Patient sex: F
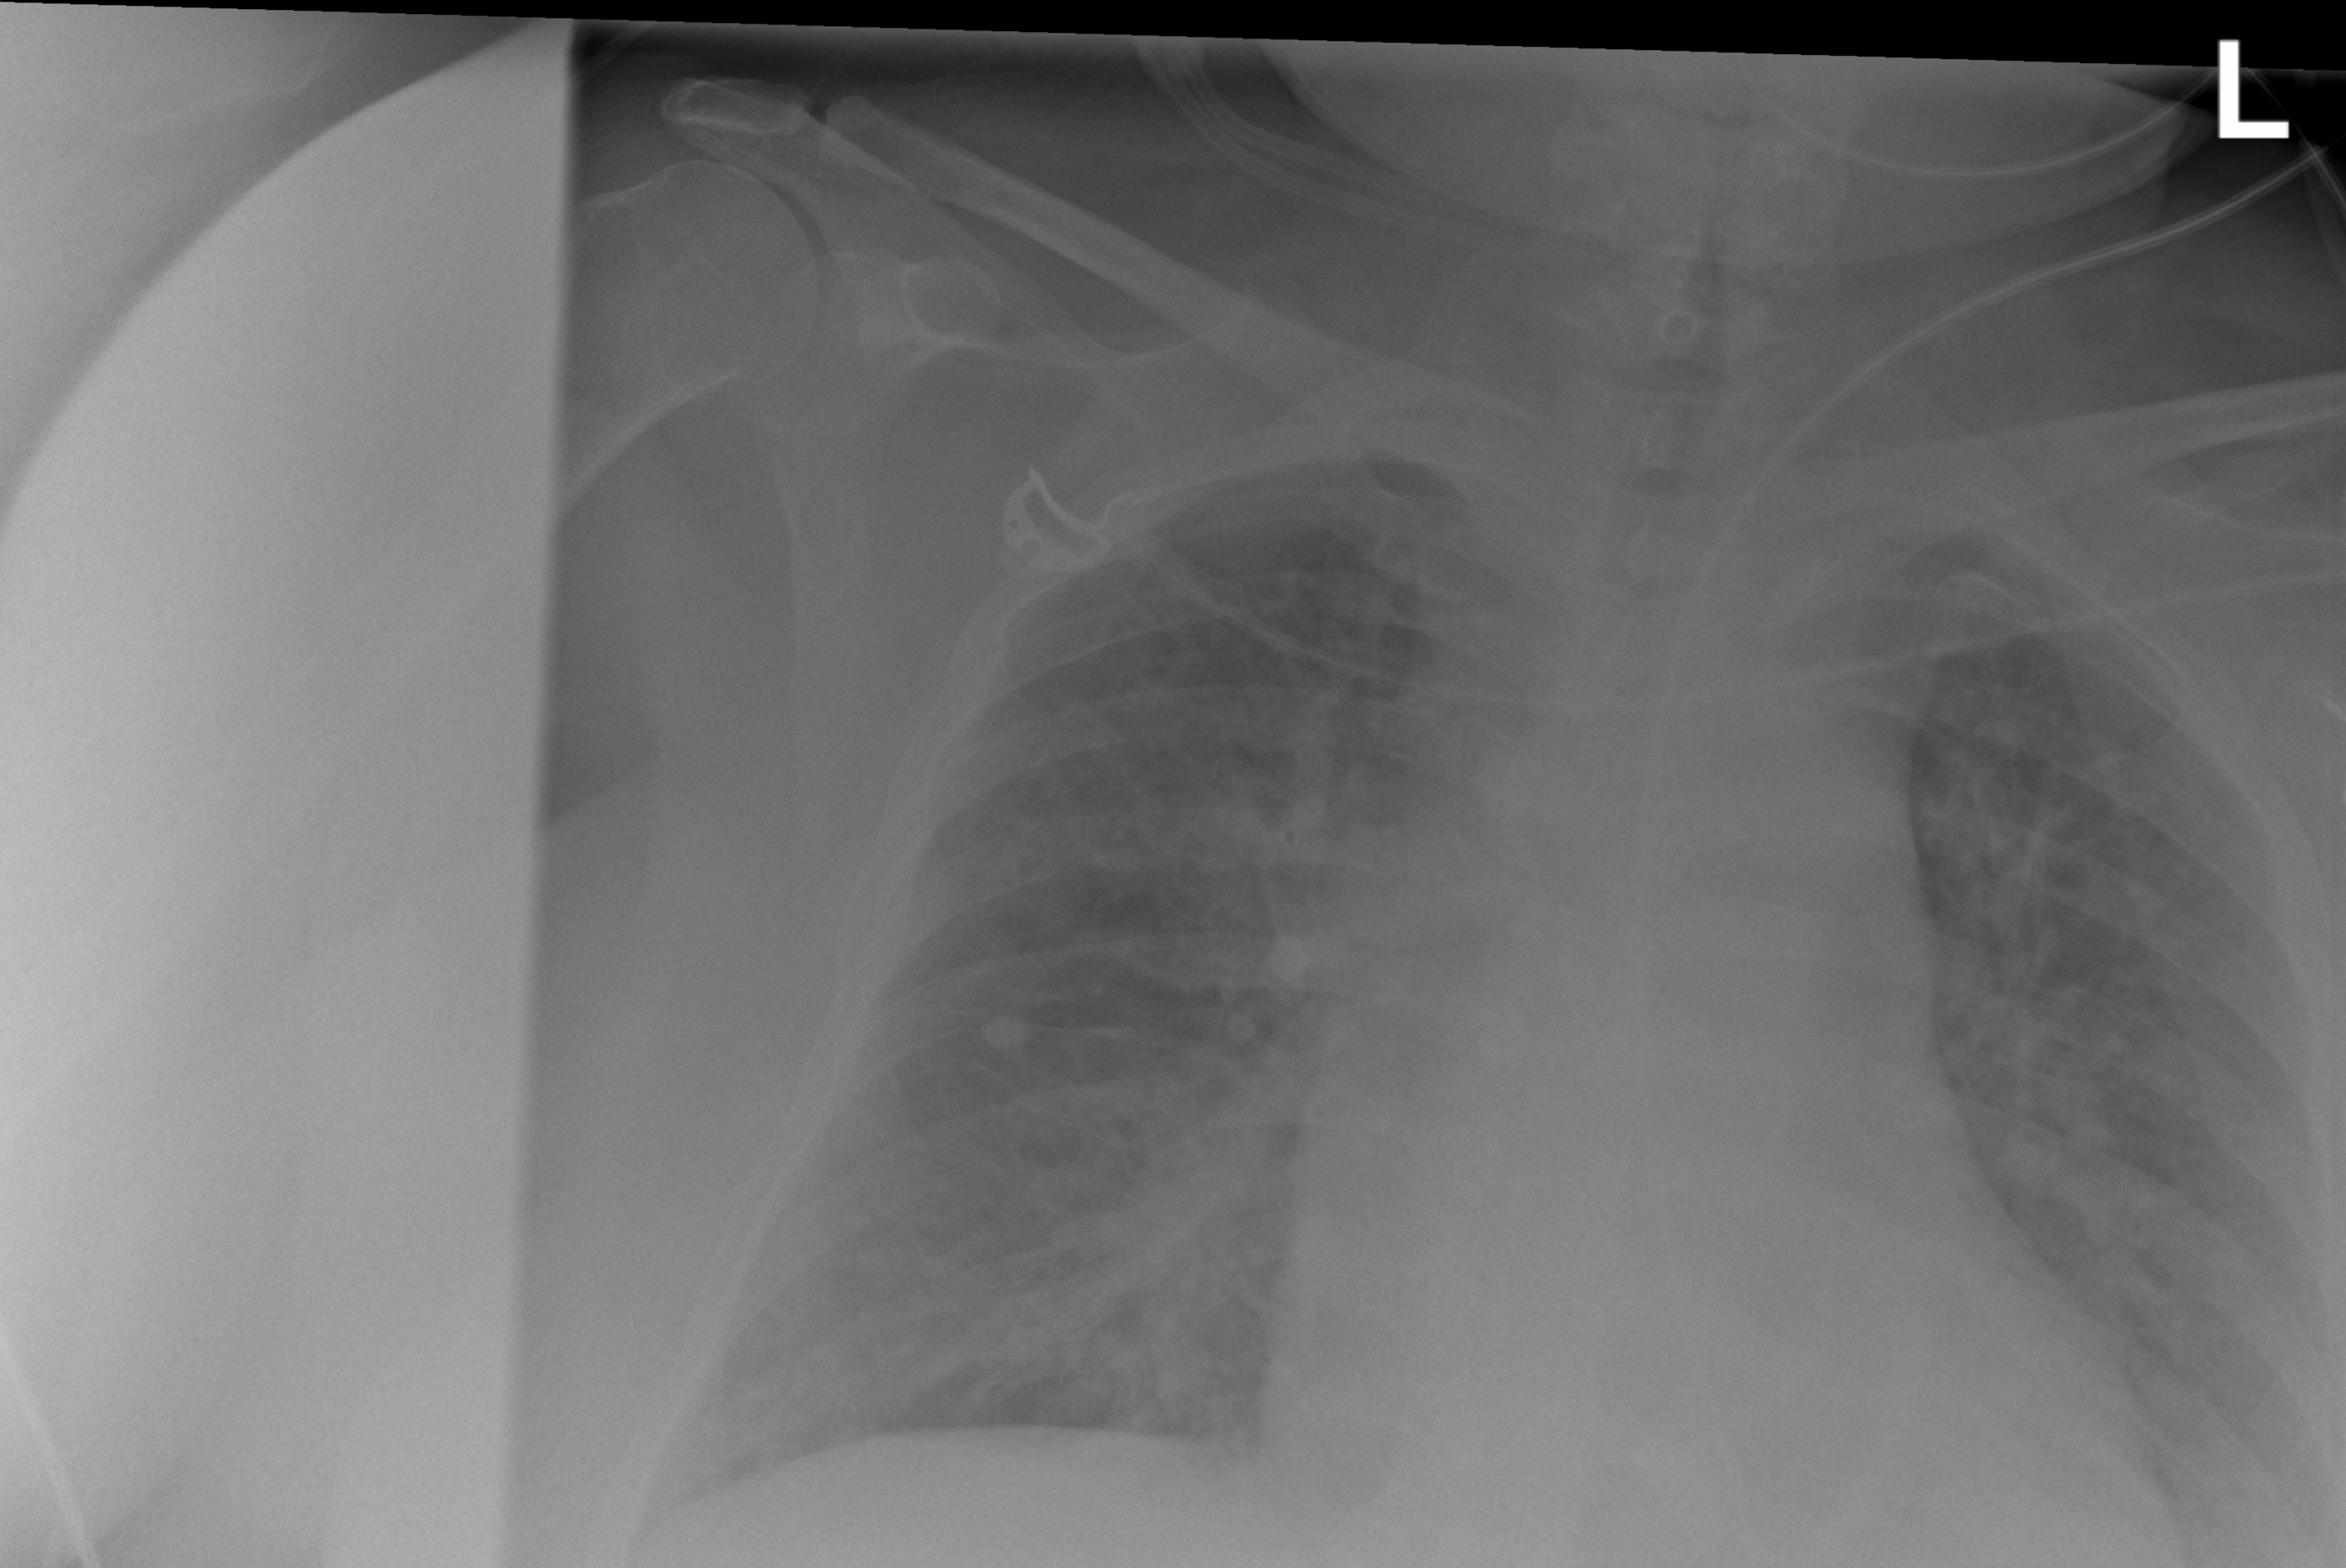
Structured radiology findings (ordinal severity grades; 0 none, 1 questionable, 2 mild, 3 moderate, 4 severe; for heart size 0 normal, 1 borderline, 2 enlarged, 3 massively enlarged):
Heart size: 2
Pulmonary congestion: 3
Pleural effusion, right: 0
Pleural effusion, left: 0
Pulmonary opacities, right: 2
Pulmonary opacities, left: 2
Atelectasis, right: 0
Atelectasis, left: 0